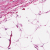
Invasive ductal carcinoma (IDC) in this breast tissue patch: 1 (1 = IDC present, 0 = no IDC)